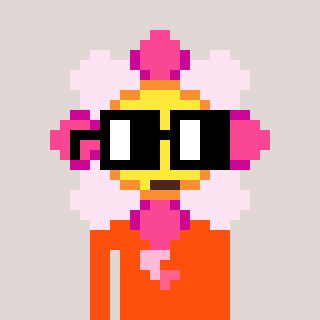
a pixel art character with square black glasses, a flower-shaped head and a orange-colored body on a warm background